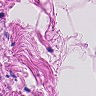
Metastatic tissue present: no